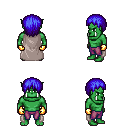
a pixel art fantasy rpg character, male body template, orc, green skin, gray cape, magenta pants, blue plain hairstyle, gold gloves, four views (front, back, left, right), 2x2 character sprite sheet, small pixel art, hard edges, no anti-aliasing